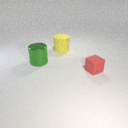
large yellow rubber cylinder behind small red rubber cube